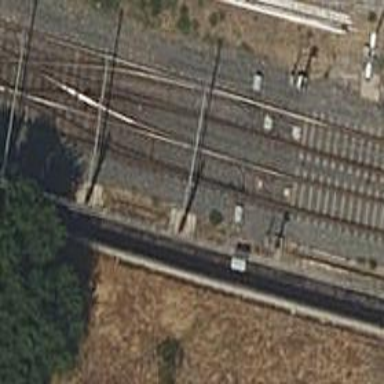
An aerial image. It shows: Yard with electrified contact line.